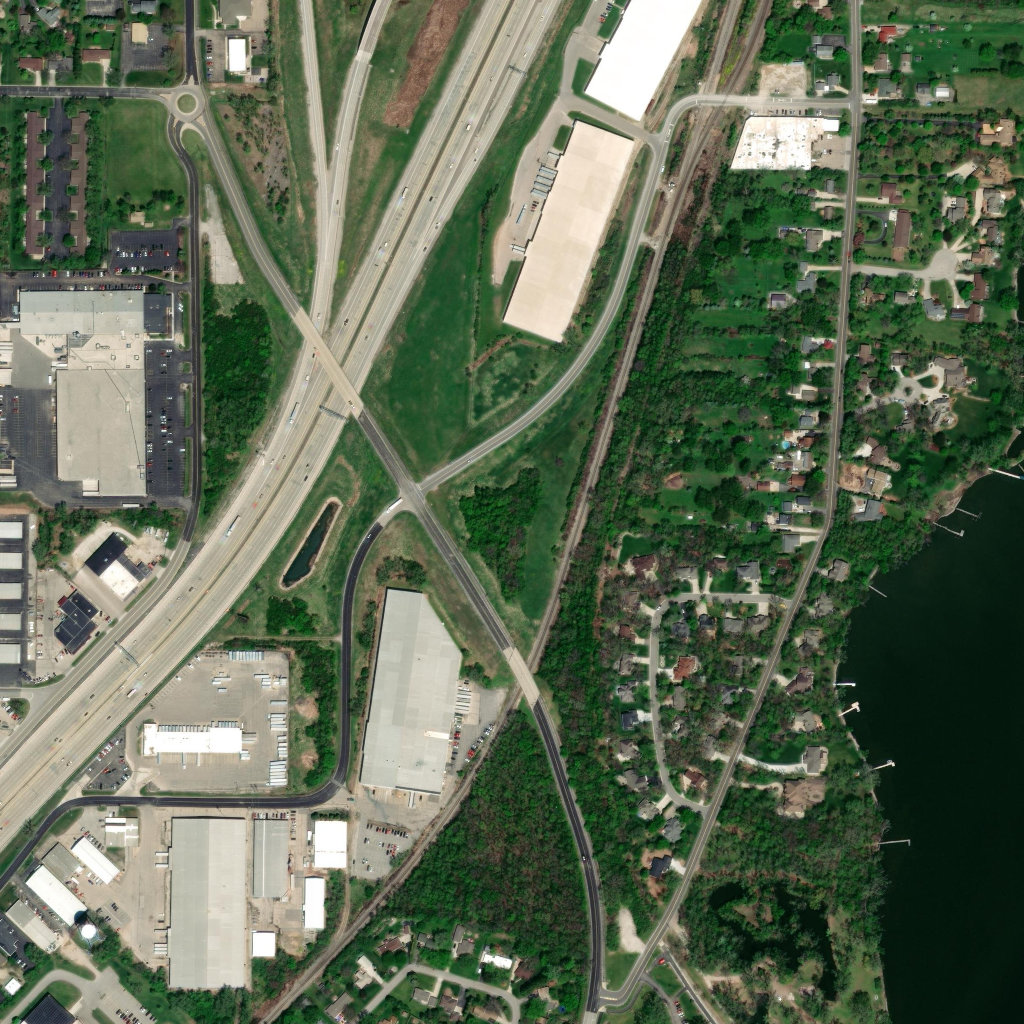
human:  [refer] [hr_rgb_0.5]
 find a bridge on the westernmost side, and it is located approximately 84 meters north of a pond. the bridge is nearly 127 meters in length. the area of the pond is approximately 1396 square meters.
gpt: <box>[[28, 29, 36, 41, 0]]</box>

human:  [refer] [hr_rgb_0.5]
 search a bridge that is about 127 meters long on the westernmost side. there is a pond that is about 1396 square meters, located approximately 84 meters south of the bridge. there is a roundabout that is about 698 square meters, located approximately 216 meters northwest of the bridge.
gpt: <box>[[28, 29, 36, 41, 0]]</box>

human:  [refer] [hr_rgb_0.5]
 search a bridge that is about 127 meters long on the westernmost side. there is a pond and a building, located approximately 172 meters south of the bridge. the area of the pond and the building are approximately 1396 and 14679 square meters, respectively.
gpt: <box>[[28, 29, 36, 41, 0]]</box>

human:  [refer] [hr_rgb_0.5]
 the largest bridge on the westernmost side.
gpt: <box>[[28, 29, 36, 41, 0]]</box>